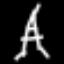
Label: The Eiffel Tower